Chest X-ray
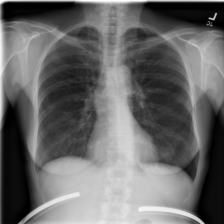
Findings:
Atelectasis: negative
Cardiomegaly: negative
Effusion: negative
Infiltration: negative
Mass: negative
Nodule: negative
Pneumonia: negative
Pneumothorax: negative
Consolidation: negative
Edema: negative
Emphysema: negative
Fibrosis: negative
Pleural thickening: negative
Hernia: negative